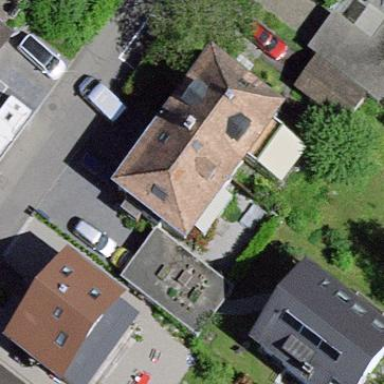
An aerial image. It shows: Semi-detached house.